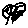
Label: tree